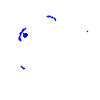
Particle: kaon